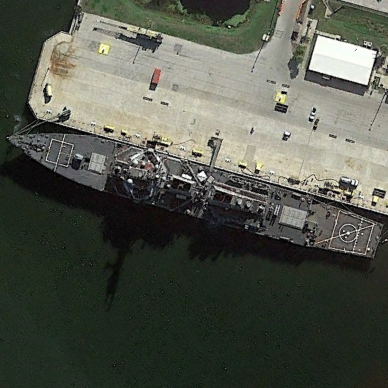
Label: destroyer